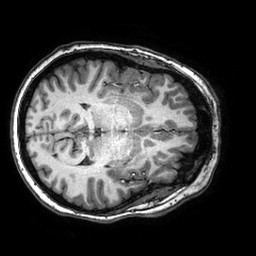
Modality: T1w
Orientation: axial
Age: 35
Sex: female
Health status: healthy